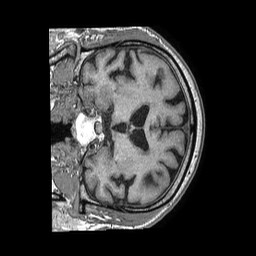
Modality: T1w
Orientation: coronal
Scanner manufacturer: philips
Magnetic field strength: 1.5 T
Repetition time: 0.007707 s
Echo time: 0.003513 s